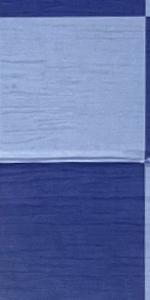
Label: Empty